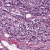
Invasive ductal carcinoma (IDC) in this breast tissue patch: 1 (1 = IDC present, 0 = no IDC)